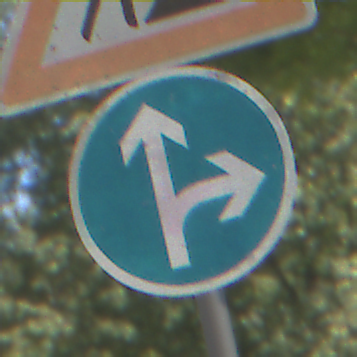
Verkehrszeichen: VorgeschriebeneFahrtrichtungGeradeausOderRechts
Zusatzzeichen oben: Arbeitsstelle
Umgebung: Outdoor, RoadRail
Tageszeit: Midday
Wetter: Clear
Licht: Natural
Jahreszeit: NotSpecified
Kontrast: HighContrast